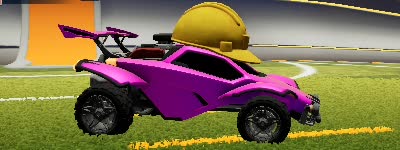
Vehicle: octane